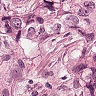
Metastatic tissue present: yes